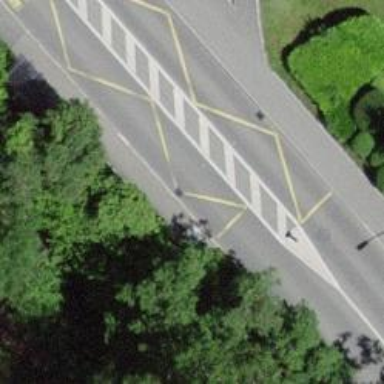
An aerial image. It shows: Bus stop with platform for public transport.